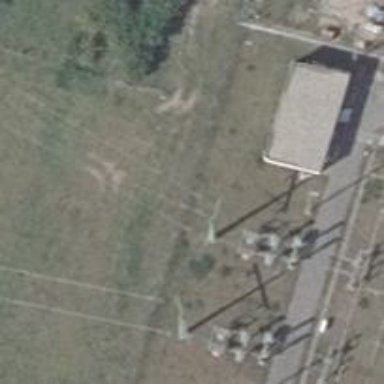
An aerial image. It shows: Power line is depicted.